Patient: sex F, age 22
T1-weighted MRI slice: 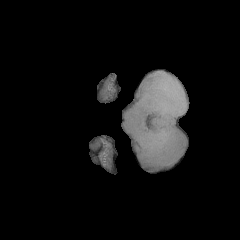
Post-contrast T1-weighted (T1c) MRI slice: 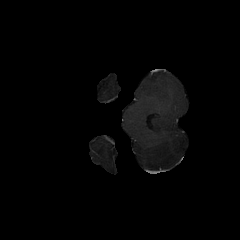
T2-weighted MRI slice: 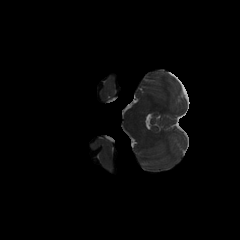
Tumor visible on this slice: no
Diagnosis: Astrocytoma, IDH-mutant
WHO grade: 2